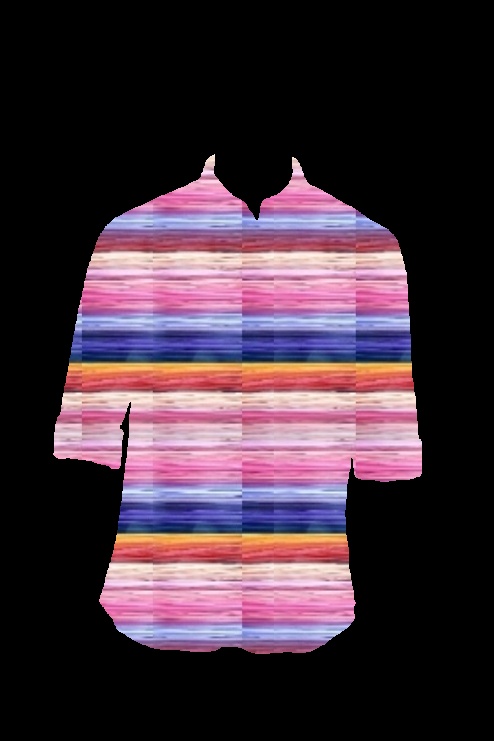
multi stripe button up tee